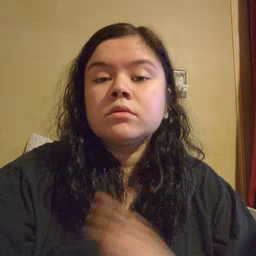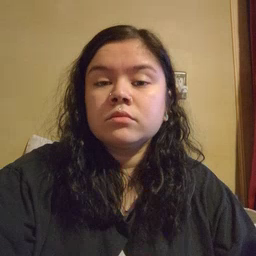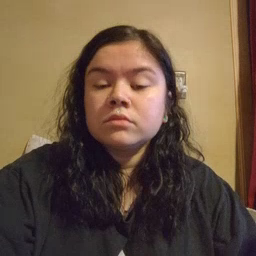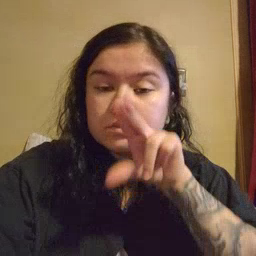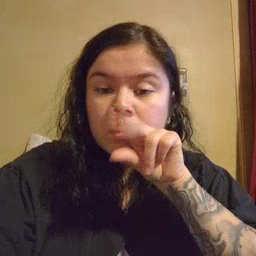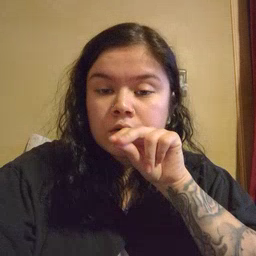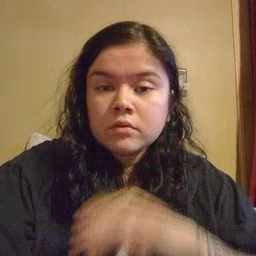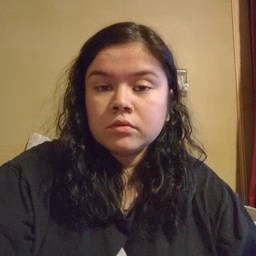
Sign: duck